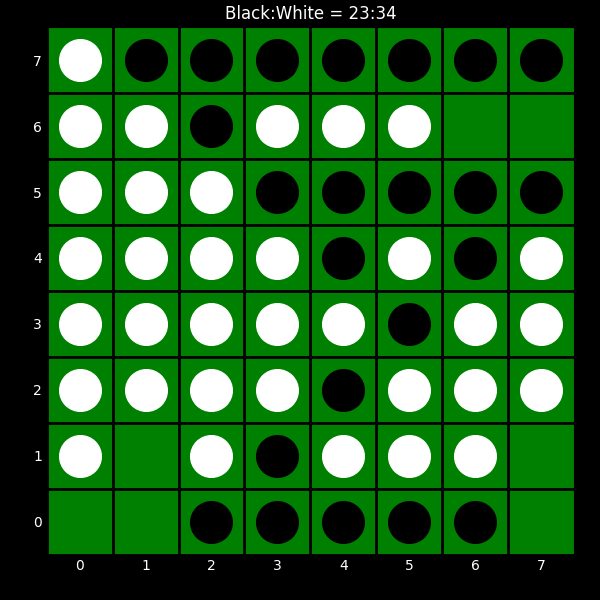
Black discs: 23
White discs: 34